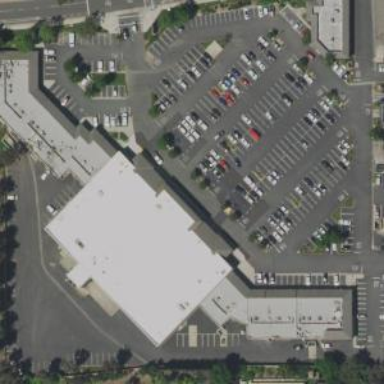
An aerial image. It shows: Parking space is available.